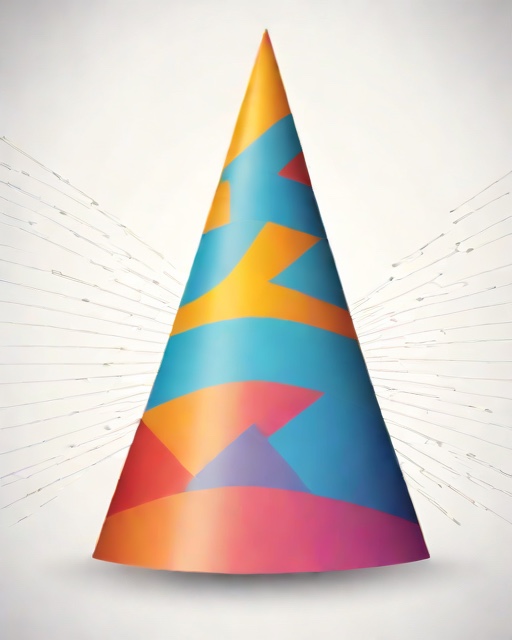
Category: Birthday